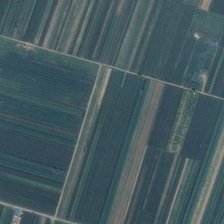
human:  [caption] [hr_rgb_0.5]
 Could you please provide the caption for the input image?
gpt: many pieces of green farmlands are together .

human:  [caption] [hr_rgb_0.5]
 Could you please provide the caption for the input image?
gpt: many pieces of green farmlands are together .

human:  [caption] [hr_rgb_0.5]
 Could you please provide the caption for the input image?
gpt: many pieces of green farmlands are together .

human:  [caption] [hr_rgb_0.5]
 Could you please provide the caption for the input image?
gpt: many pieces of green farmlands are together .

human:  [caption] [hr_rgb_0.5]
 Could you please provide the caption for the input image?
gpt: many pieces of green farmlands are together .